Brain MRI, t1w sequence, axial 2D slice.
Patient: age 22, sex F, weight 78 kg, height 1.78 m
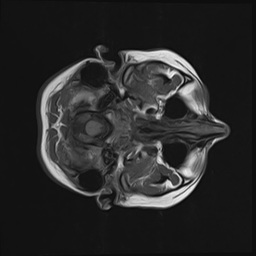